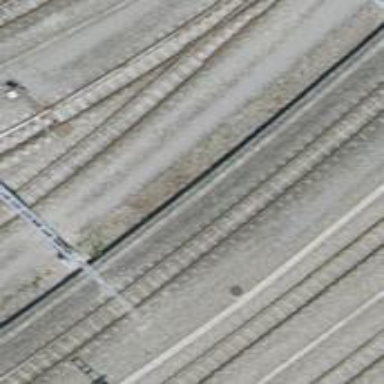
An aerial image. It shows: Narrow-gauge railway siding with 1 track. The railway line is electrified with contact line.